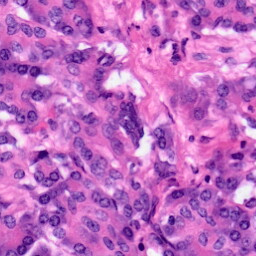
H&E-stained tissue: Pancreatic